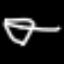
Label: diamond